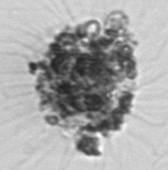
Label: unknown2